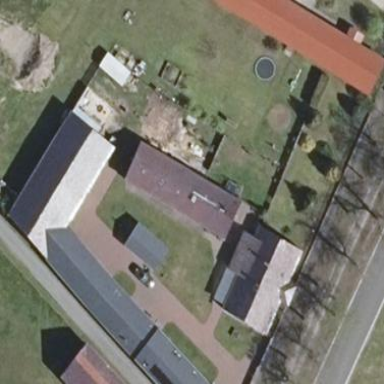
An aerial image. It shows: Building with gabled roof oriented along its length.